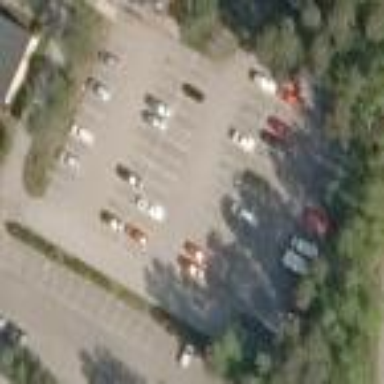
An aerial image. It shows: Parking area with surface.